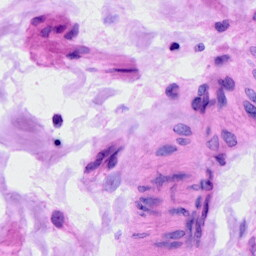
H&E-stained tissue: Ovarian